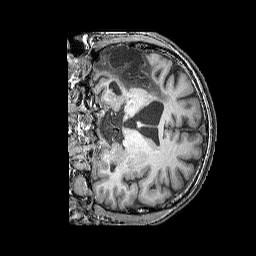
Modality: T1w
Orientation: coronal
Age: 43
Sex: male
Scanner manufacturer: siemens
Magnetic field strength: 3 T
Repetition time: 2.25 s
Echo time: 0.00415 s